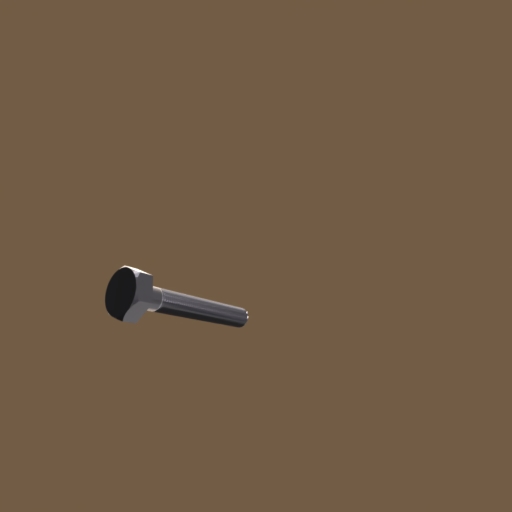
Label: bolt